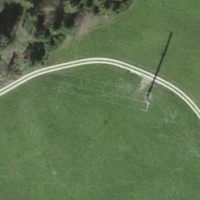
EUNIS habitat code: 24
Species observed at this site:
Sambucus racemosa